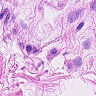
Metastatic tissue present: yes